Field crop: maize
Growth stage: 2
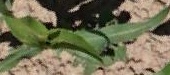
Species: maize